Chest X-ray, AP view. Patient: 73 years old, sex M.
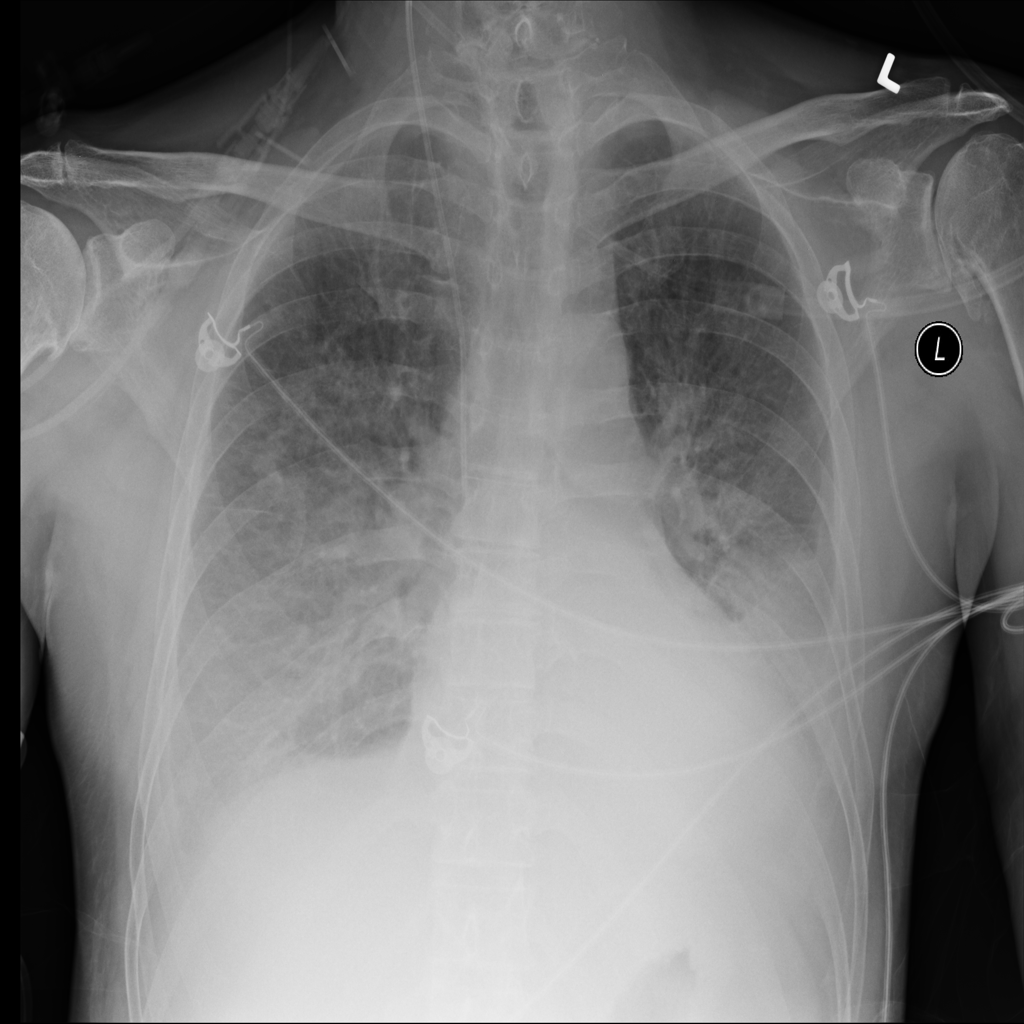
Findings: Effusion, Infiltration